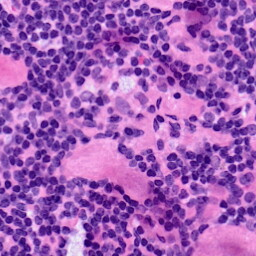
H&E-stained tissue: LymphNode